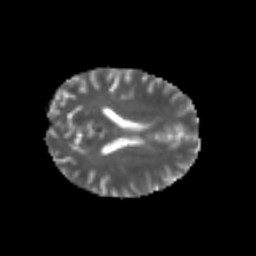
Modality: T2w
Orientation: axial
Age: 25
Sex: male
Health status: healthy